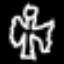
Label: angel